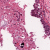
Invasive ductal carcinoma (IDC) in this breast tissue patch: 0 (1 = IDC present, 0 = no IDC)